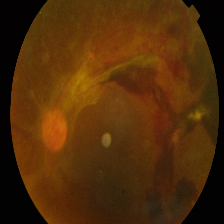
Diabetic retinopathy grade: Proliferative DR